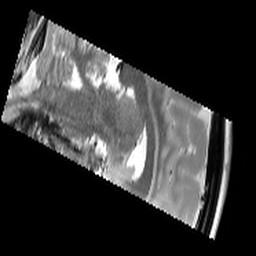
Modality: T2starw
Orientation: sagittal
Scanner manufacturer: siemens
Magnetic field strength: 3 T
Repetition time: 8.1 s
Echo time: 0.05 s